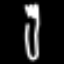
Label: fork